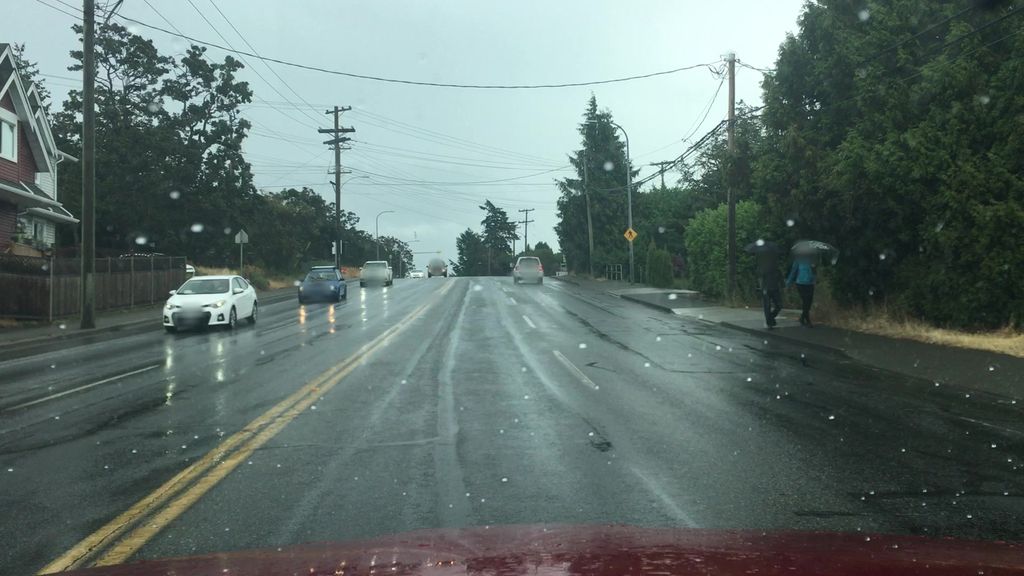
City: victoria